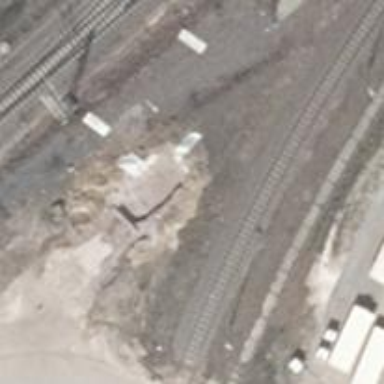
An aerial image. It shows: Rail spur service.